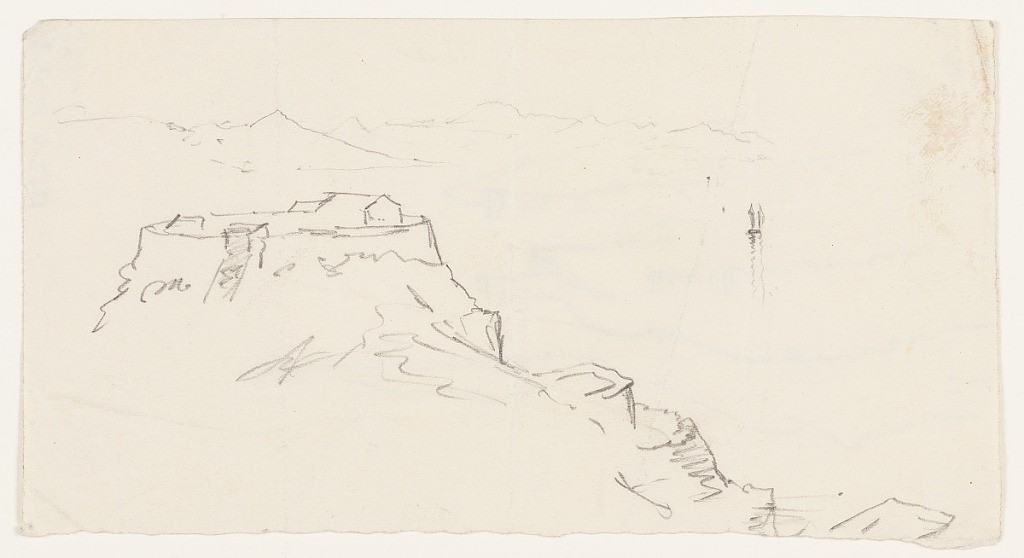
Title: Rugged Coastline, Mexico
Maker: Frederic Edwin Church, American, 1826–1900
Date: probably 1890–93
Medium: Graphite on white wove paper; verso: graphite
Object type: Drawing
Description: Landscape sketch showing a view of a walled village atop a mountain or cliff along a rugged coastline in Mexico. In the foreground at left, multiple buildings are loosely rendered within a circular, walled enclosure atop a rugged prominence with a rocky, craggy slope at lower right. In the middle distance at right, a sailboat with two masts is reflected in the sea or lake waters around it, which extend into the background and comprise the right portion of the scene. At left, a mountain range with several sharp peaks extends from the middle distance to the background.

Verso: Landscape sketch showing a view of a curving, mountainous coastline in Mexico. In the foreground at lower center, a sailboat is shown within a hook-shaped harbor or breakwater. Beside it, the heavily wooded shore rises to a rounded hill at center right. In the background at right, a tall, sharp peak is part of a range that extends to two other, sharp peaks in the background at left. Dominating the left side of the composition is the surface of the sea or lake, which has a dramatically curving coastline at right.